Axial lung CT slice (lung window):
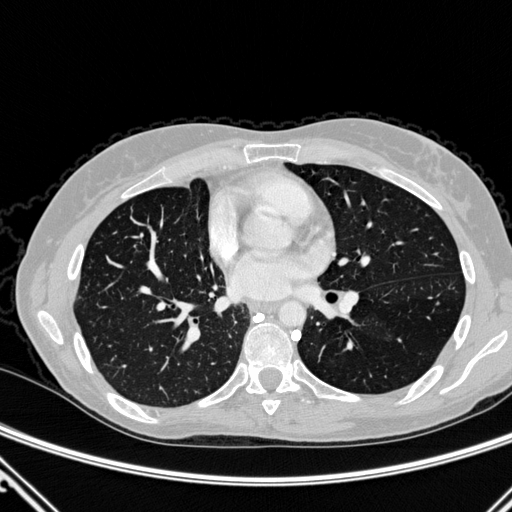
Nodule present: no